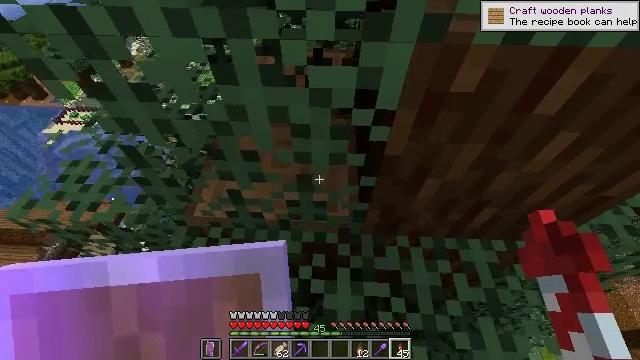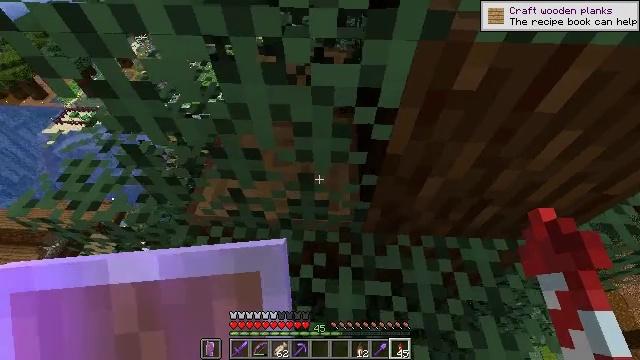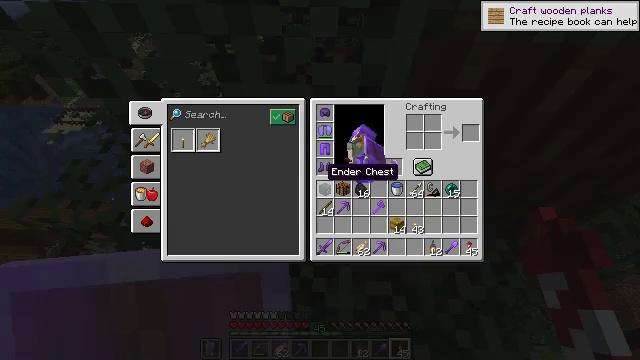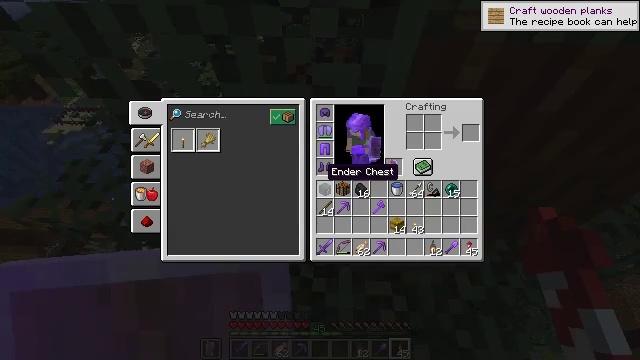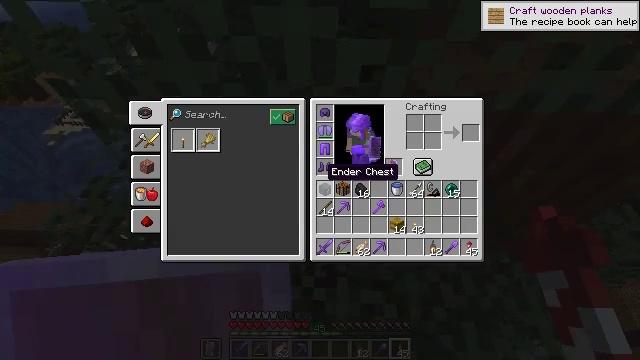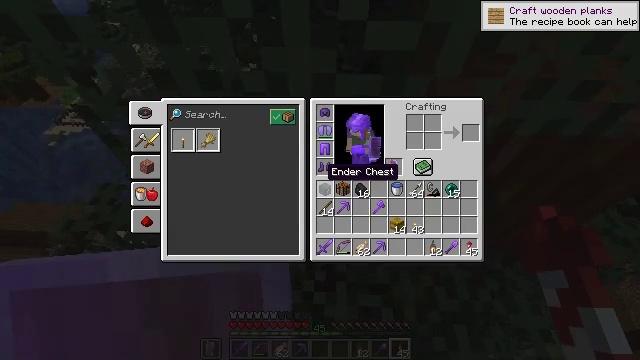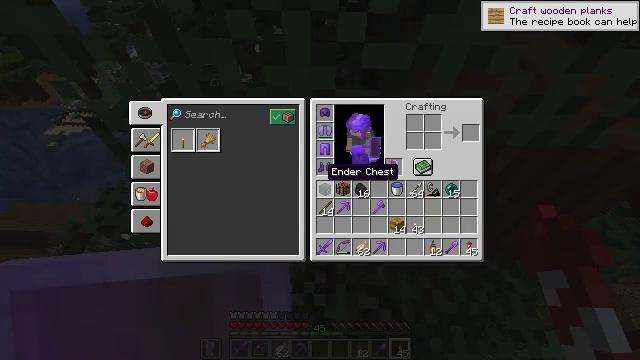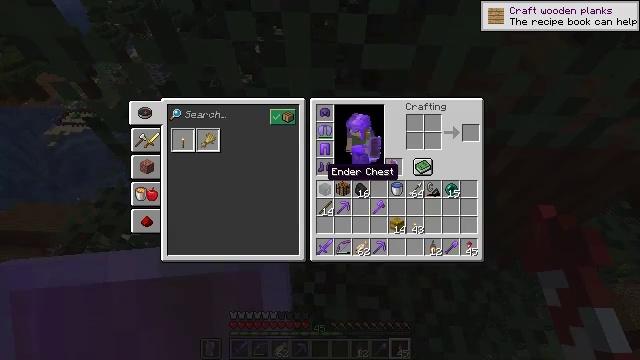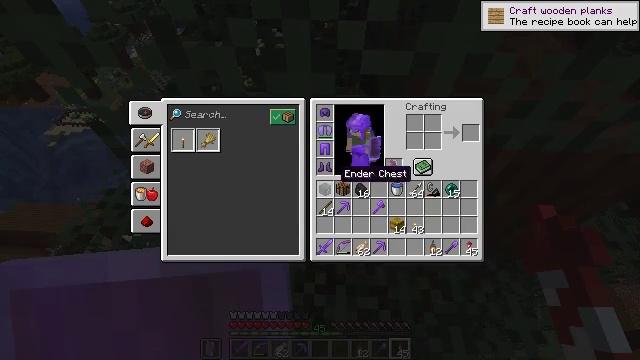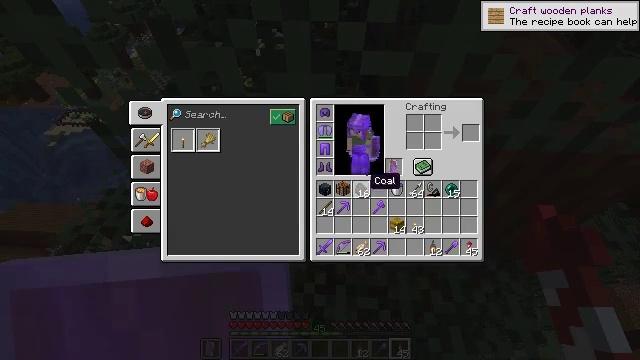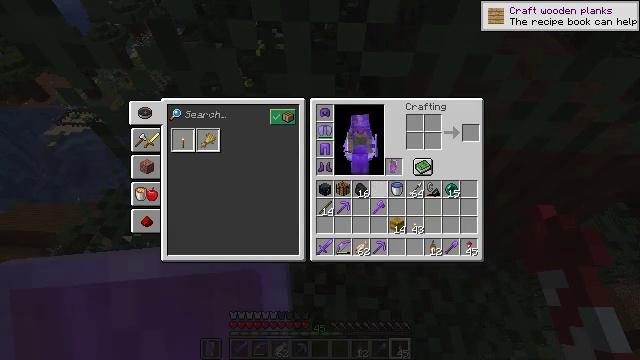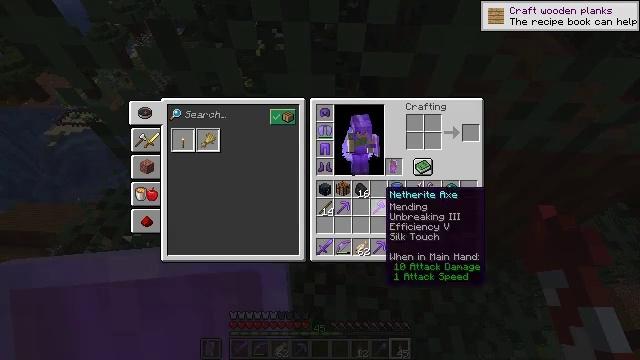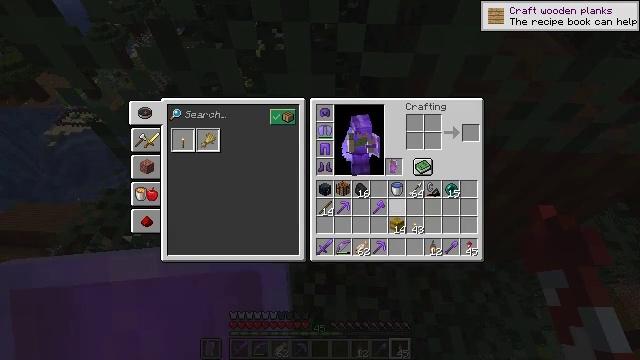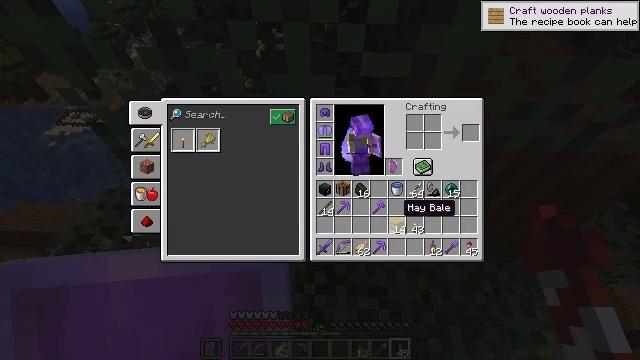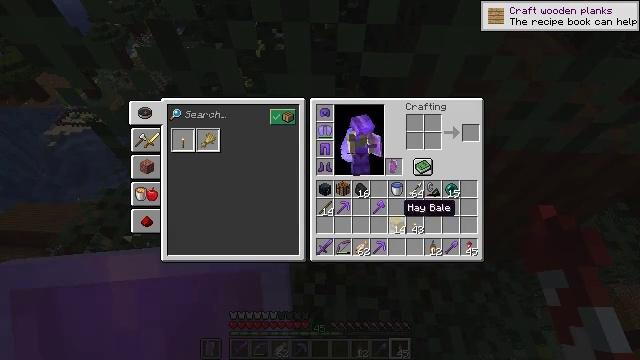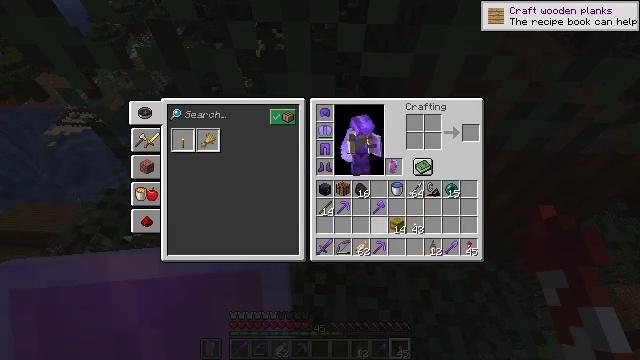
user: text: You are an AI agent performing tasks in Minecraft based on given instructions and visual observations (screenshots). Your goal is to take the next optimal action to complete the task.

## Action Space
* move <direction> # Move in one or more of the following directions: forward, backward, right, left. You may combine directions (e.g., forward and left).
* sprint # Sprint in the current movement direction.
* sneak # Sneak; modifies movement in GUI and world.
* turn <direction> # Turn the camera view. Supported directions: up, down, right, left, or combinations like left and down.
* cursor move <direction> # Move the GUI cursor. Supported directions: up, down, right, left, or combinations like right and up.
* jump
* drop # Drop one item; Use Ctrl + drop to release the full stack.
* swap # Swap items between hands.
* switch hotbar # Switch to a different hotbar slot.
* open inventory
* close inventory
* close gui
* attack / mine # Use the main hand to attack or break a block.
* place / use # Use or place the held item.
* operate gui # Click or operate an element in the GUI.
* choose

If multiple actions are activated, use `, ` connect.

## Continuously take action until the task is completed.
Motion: motion action
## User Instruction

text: Break the spruce leaves to clear the area.
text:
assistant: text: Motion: sneak
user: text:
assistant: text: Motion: sneak, open inventory
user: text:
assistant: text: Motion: sneak, open inventory
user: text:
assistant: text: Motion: open inventory
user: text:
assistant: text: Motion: open inventory
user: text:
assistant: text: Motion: no_op
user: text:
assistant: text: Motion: no_op
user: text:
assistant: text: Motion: cursor move right
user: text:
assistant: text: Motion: cursor move right and down
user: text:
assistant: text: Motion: cursor move right and down
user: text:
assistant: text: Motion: cursor move down
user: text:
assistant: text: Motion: cursor move right and down
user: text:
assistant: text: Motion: cursor move right
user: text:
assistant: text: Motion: no_op
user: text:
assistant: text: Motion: cursor move left
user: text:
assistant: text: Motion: cursor move left
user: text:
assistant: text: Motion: cursor move left
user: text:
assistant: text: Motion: no_op
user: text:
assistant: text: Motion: no_op
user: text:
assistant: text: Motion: no_op
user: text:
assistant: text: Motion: no_op
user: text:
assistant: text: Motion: no_op
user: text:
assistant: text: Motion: cursor move right
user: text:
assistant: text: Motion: no_op
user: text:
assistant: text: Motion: no_op
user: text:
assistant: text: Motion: no_op
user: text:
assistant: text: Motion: no_op
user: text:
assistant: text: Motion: no_op
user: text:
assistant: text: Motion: no_op
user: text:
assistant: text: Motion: no_op